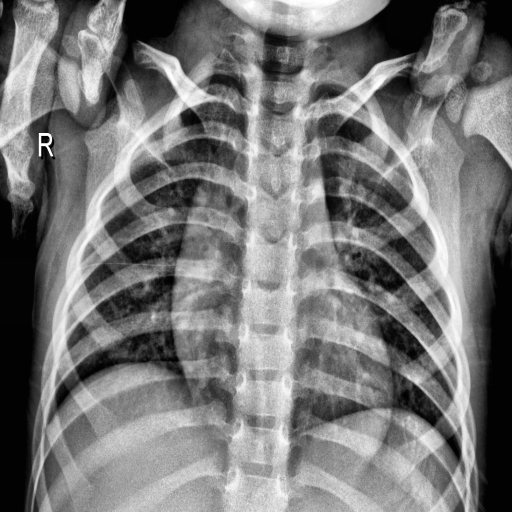
Finding: NORMAL